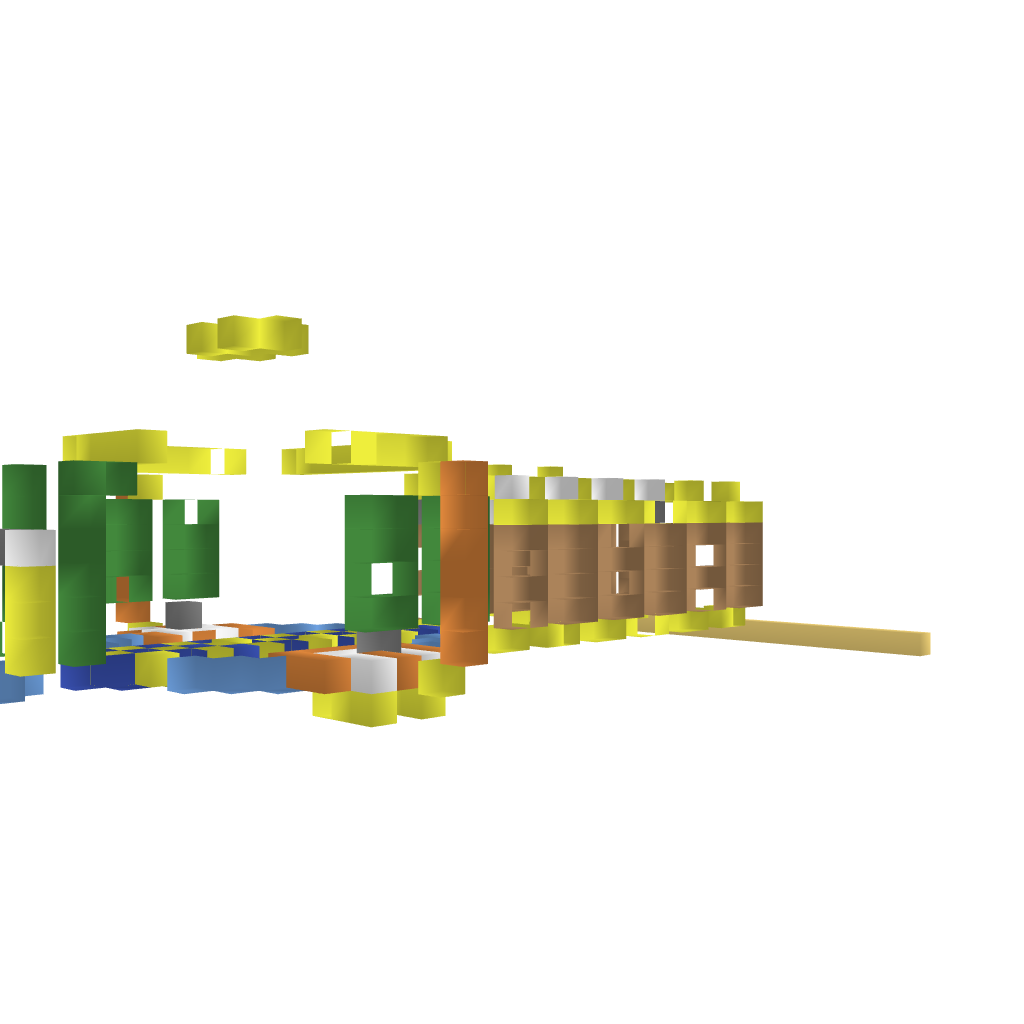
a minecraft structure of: Strongroom bad low quality